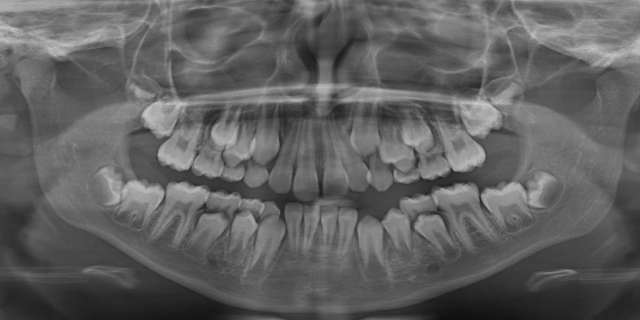
adult